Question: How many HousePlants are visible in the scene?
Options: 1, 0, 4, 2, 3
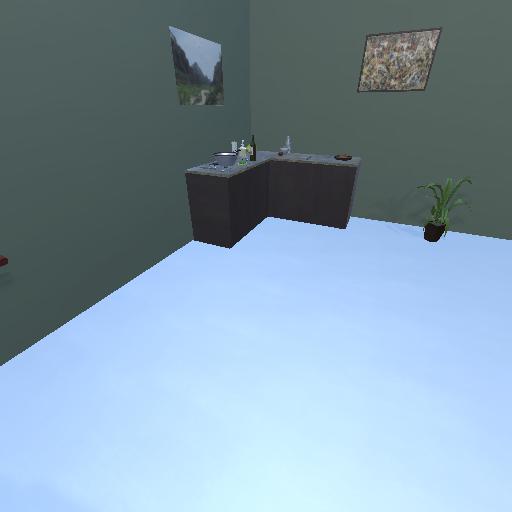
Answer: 1